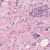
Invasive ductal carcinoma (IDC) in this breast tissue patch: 1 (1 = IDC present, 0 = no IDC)